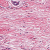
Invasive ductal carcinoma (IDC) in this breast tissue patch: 0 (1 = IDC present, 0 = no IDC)